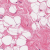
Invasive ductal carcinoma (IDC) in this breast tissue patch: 0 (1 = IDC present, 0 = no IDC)